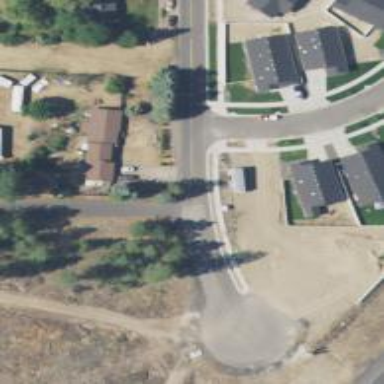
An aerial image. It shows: Residential road.